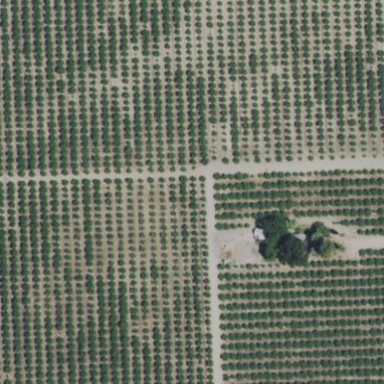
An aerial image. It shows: Vineyard growing grapes.